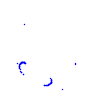
Particle: pion